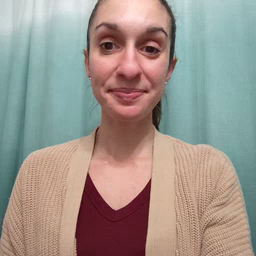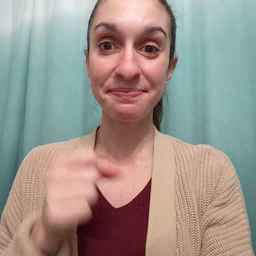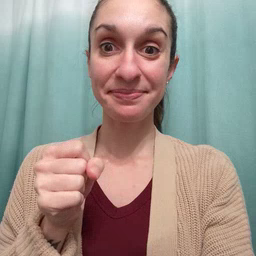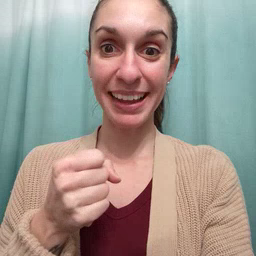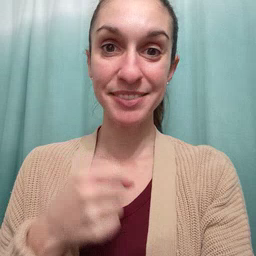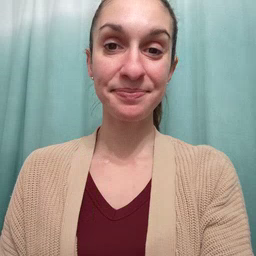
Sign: make